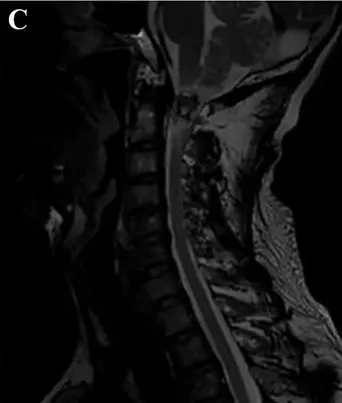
Hypo- to hyperintense on T2-weighted images.
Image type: radiology (mri)